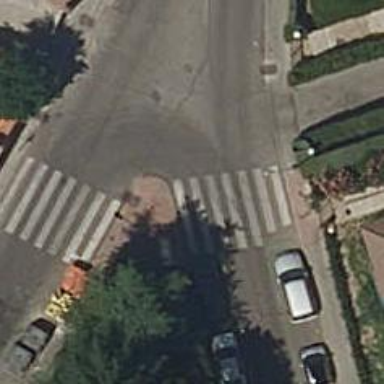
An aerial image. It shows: Marked uncontrolled road crossing.